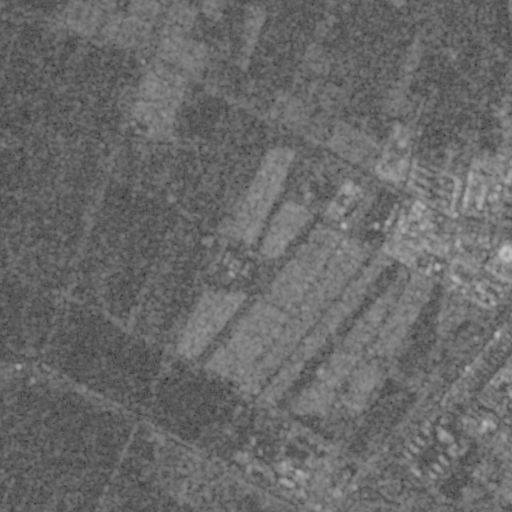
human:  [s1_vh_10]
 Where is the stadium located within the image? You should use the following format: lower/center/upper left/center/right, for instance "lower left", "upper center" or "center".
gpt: The stadium is located in the lower center of the image.
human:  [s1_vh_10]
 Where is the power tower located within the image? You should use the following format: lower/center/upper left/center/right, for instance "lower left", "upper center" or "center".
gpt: There is no power tower in the image.

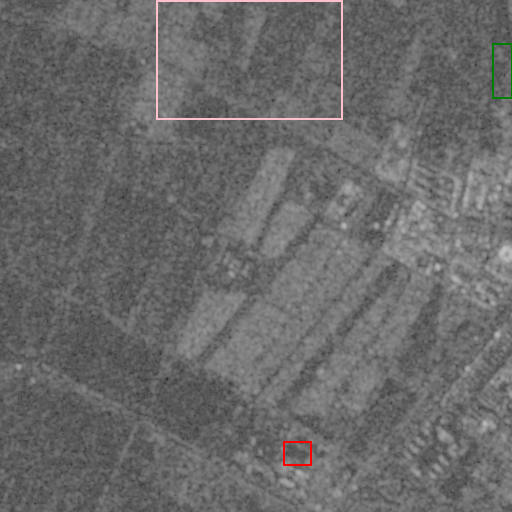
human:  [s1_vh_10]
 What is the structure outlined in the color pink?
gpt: The structure outlined in pink is a crop field.
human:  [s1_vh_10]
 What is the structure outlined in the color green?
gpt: The structure outlined in green is a quarry.
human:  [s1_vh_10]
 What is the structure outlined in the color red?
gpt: The structure outlined in red is a stadium.
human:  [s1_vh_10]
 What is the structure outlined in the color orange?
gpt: There is no orange outline.